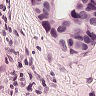
Metastatic tissue present: yes